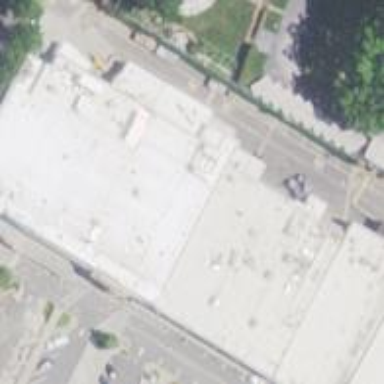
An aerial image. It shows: Retail building housing supermarket.